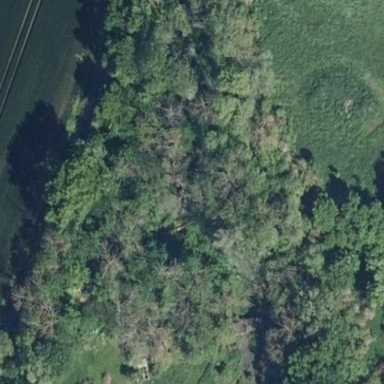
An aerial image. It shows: Forest area.